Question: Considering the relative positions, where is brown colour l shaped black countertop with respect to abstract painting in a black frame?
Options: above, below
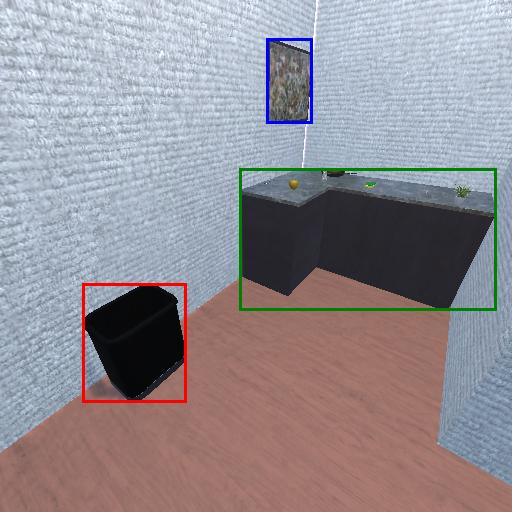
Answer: above